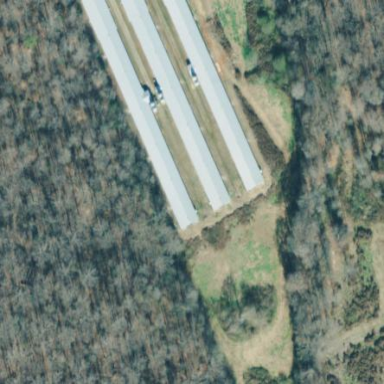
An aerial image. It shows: Poultry house.